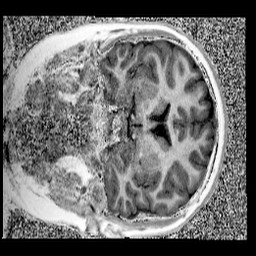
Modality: UNIT1
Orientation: coronal
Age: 11
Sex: male
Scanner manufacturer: siemens
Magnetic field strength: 3 T
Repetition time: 4 s
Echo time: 0.00299 s